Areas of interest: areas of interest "Suzhou Modern Steel Products Co., Ltd."
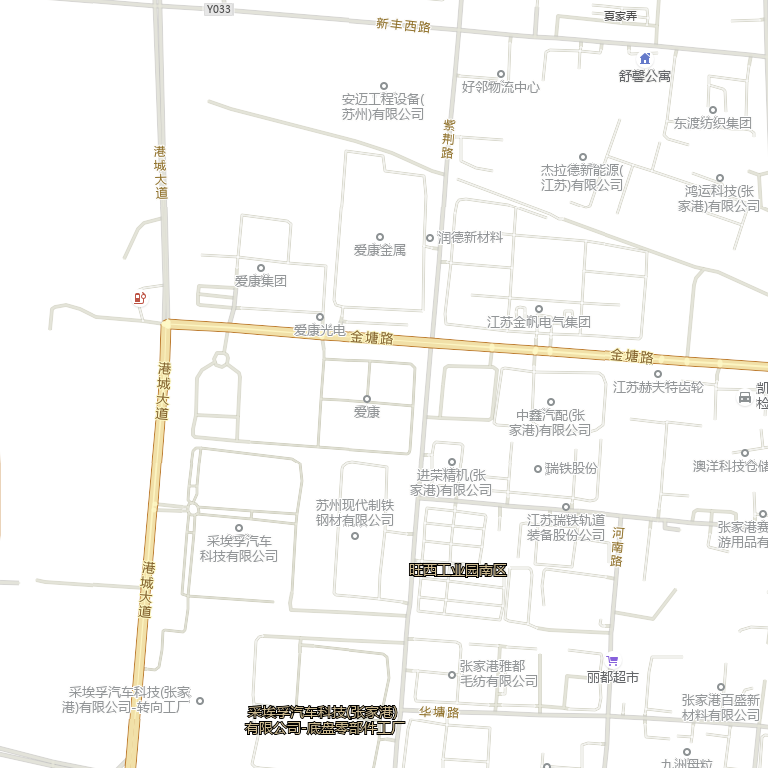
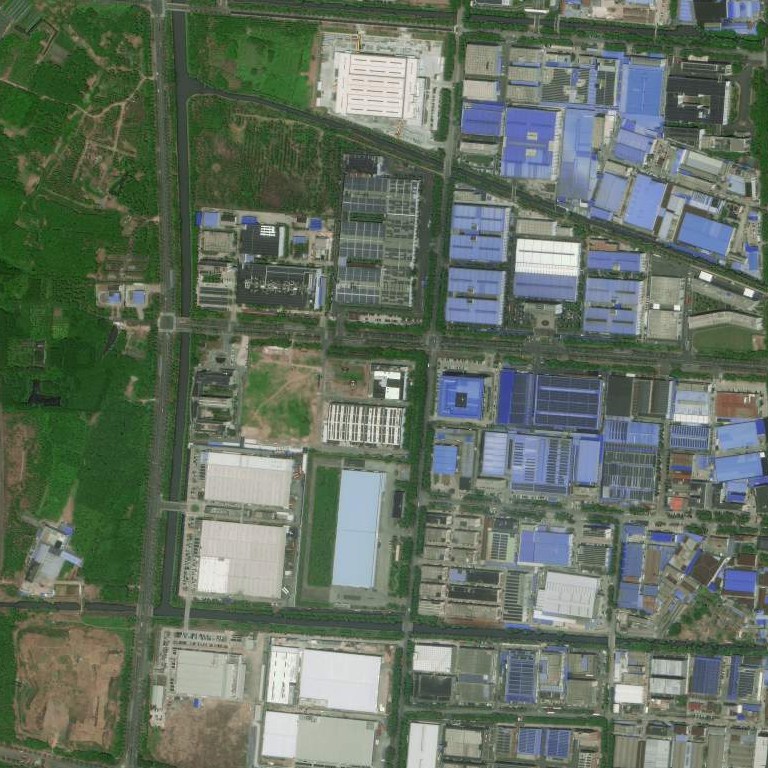